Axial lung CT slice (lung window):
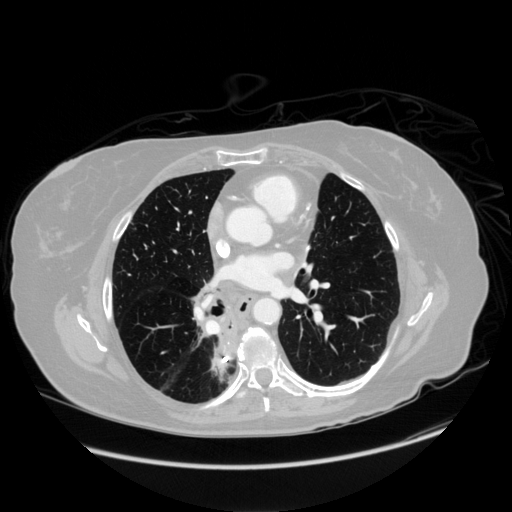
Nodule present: no